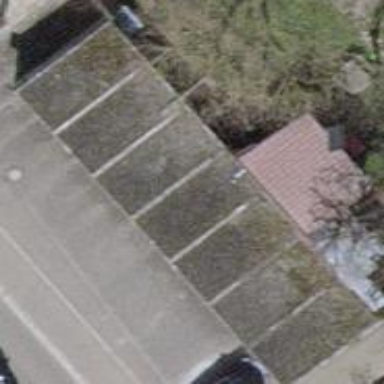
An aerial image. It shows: Group of garages.